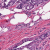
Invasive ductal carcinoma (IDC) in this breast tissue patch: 0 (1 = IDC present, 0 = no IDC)